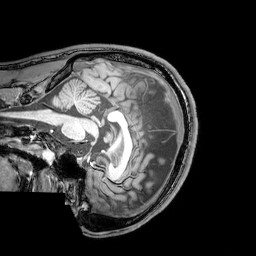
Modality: T1w
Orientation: sagittal
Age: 21
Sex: male
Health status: healthy
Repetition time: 0.081 s
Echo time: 0.037 s